Question: There are two tables: and .
A student can participate in different modules. If a student succeed the module, it will be stored in the database under StudentsModule with the moduleID.
The table courseModules defines all required modules for a student to get a certificate.
I need an overview of all students that have an certificate.
In the example you can see that the only student that has a certificate is the one with
I am completely stuck on this. It needs to be done in one query, not multiple and without using loops.

I tried the following:
'''
SELECT StudentID, ModuleID<br>
FROM StudentsModule<br>
WHERE ModuleID ALL (
SELECT OnderdeelID
FROM CourseModules
GROUP BY groupID
)
'''
But i am stuck.
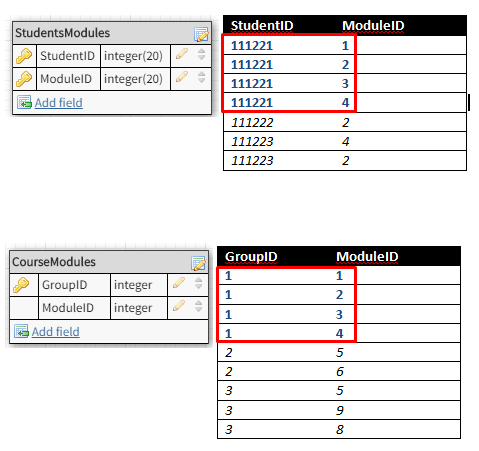
Answer: Try this
'''
select s.studentId, s.moduleId, cc.courseCount, cd.courseDone
from StudentsModule s
join CourseModulec on s.moduleId = c.moduleId
join (select count(*) as courseCount, groupId from CourseModule group by groupId) as cc on cc.groupId = c.groupId
join (select count(*) as courseDone, studentId from StudentsModule s1 join CourseModule c1 on s1.moduleId = c1.moduleId group by s1.studentId) as cd on cd.studentId = s.studentId
where cc.courseCount = cd.courseDone
'''